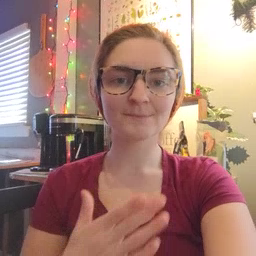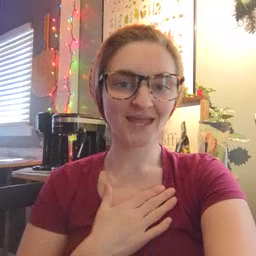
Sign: minemy